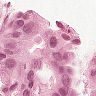
Metastatic tissue present: yes